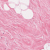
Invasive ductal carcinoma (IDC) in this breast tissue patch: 0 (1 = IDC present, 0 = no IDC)